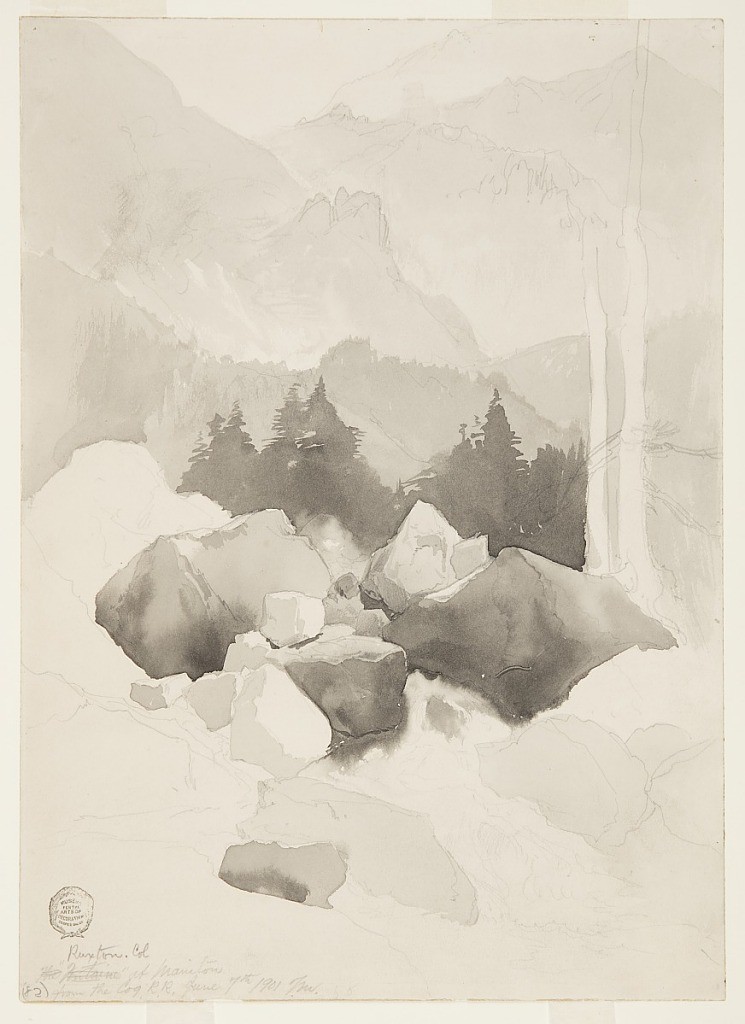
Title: Study of Ruxton, Colorado
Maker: Thomas Moran, American, b. Britain, 1837–1926
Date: June 7, 1901
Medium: Brush and gray wash, graphite on cream-colored wove paper
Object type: Drawing
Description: Vertical view of a boulder-filled gorge with a stream in the foreground. Scenic view of mountainside with pine trees.